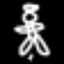
Label: angel